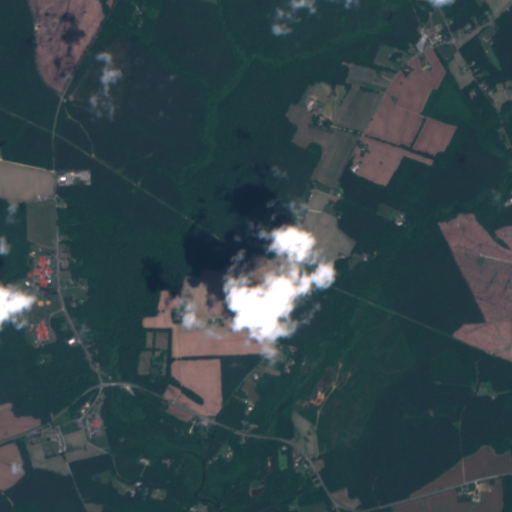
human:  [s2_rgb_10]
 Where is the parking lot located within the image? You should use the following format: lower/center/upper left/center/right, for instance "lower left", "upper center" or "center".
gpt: The parking lot is located in the lower left of the image.
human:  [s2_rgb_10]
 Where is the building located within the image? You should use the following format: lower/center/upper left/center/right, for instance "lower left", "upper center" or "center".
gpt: The building is located in the lower left of the image.
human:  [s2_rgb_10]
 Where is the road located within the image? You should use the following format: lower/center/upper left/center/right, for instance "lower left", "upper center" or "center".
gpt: There is no road in the image.